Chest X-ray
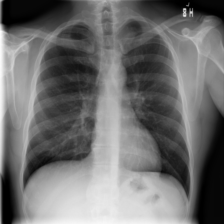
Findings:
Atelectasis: negative
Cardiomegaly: negative
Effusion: negative
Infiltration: negative
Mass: negative
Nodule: positive
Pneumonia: negative
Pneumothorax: negative
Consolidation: negative
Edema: negative
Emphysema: negative
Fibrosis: negative
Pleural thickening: negative
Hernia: negative